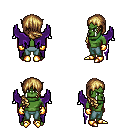
a pixel art fantasy rpg character, male body template, orc, green skin, purple wings, teal pants, blonde right-swept hairstyle, gold gloves, gold boots, four views (front, back, left, right), 2x2 character sprite sheet, small pixel art, hard edges, no anti-aliasing